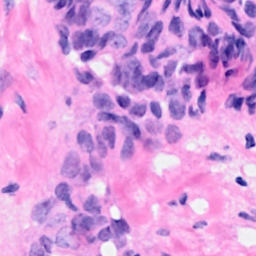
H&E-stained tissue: Breast